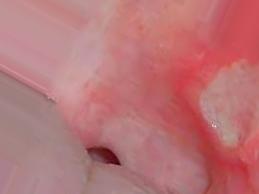
Condition: Mouth Ulcer